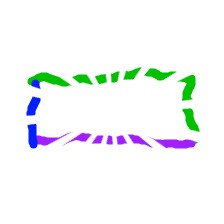
Shape: rectangle